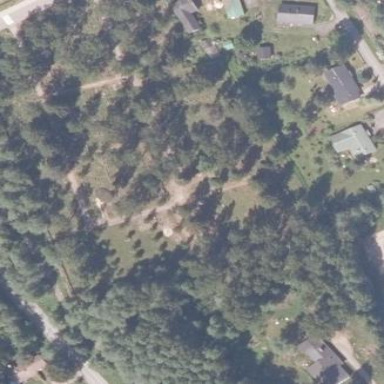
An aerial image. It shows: Cemetery.